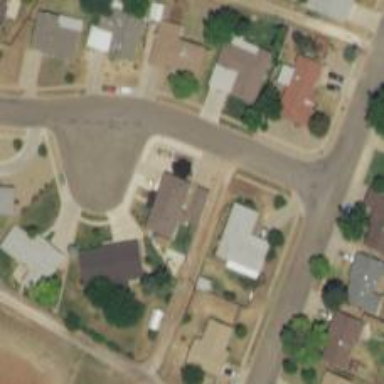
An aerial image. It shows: Alleyway designated as service road.